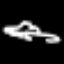
Label: frog